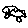
Label: car